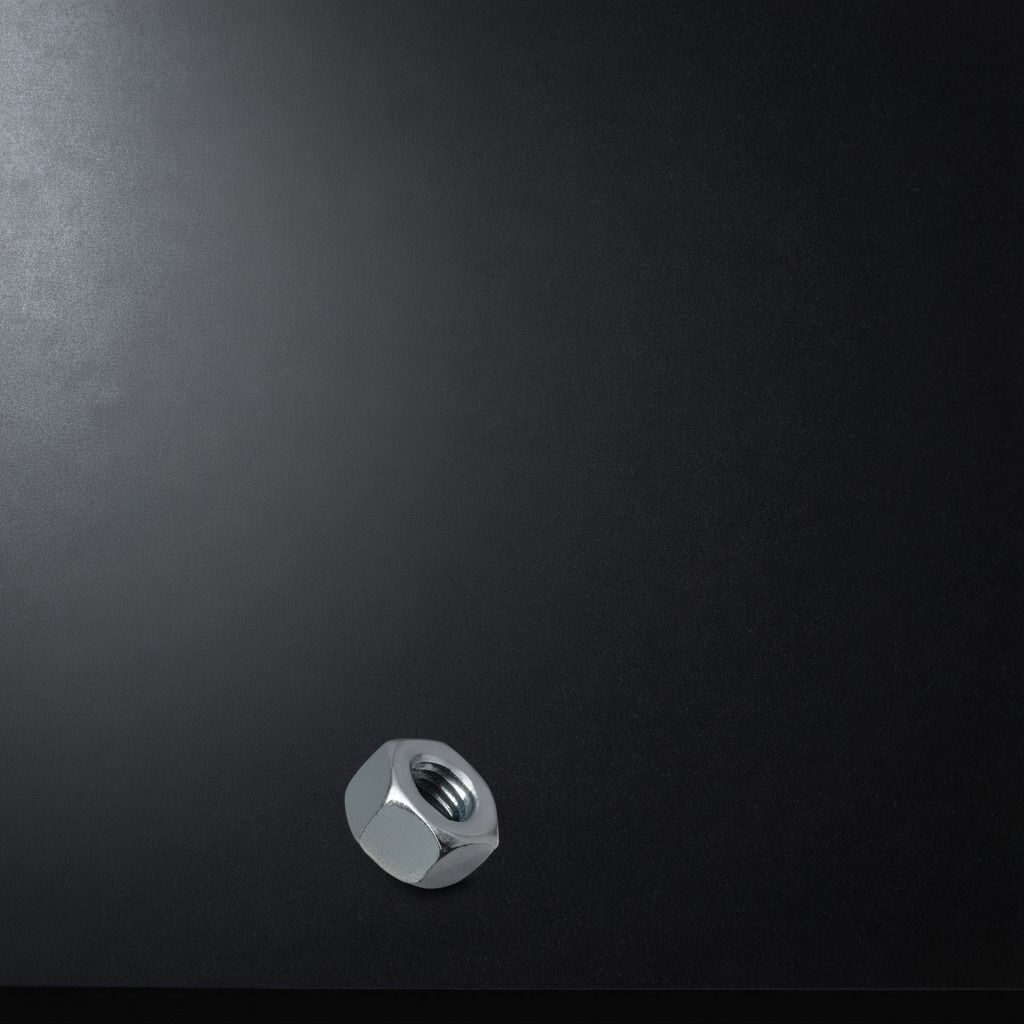
A metal nut is lying on the granite tabletop.